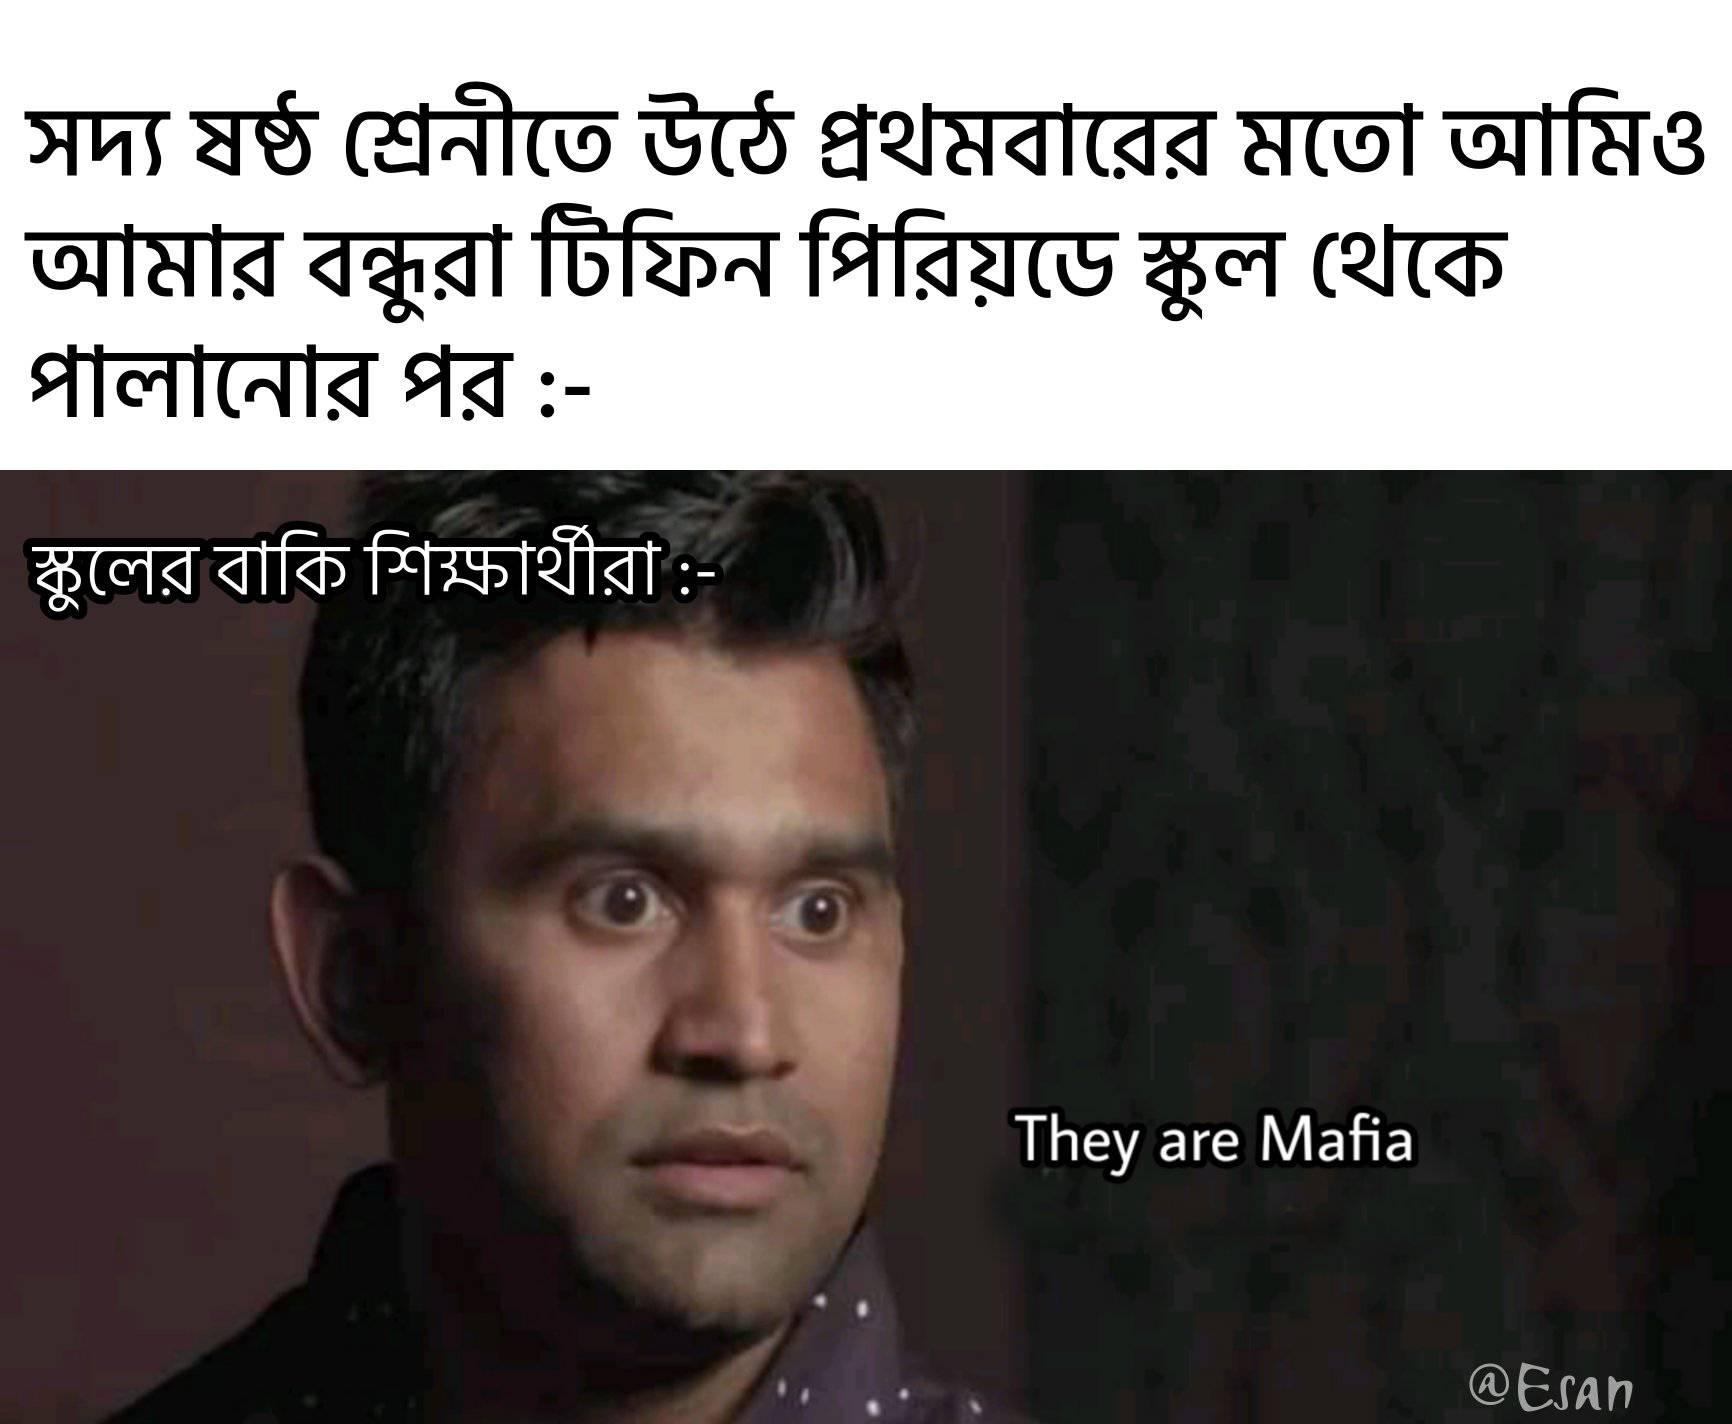
Caption: সদ্য ষষ্ঠ শ্রেনীতে উঠে প্রথমবারের মতো আমিও আমার বন্ধুরা টিফিন পিরিয়ডে স্কুল থেকে পালানোর পর :-    স্কুলের বাকি শিক্ষার্থীরা :-   They are Mafia
Label: non-hate